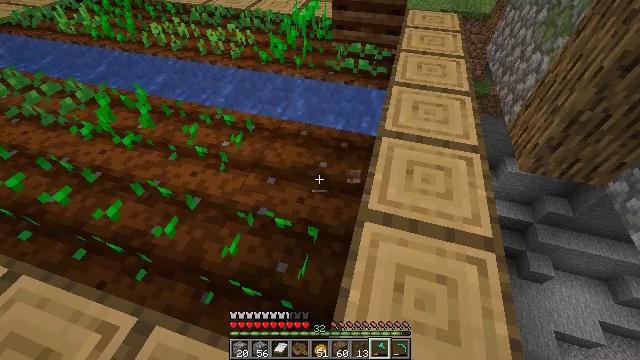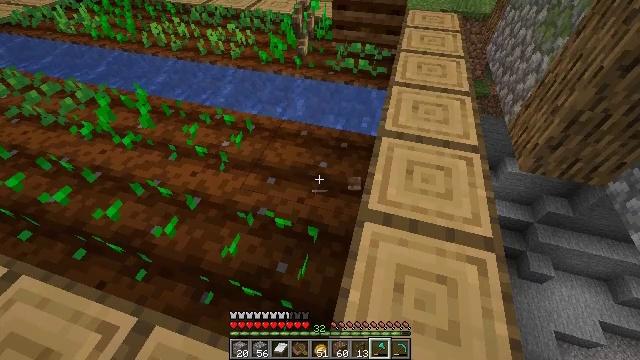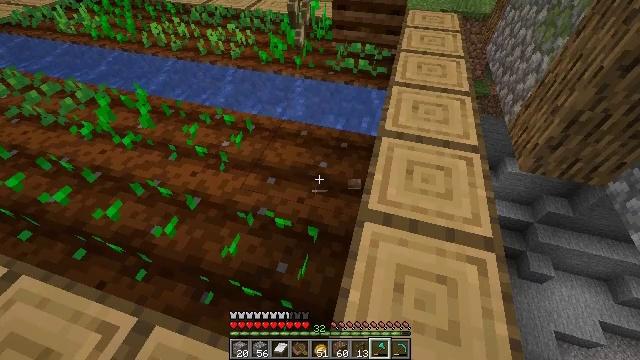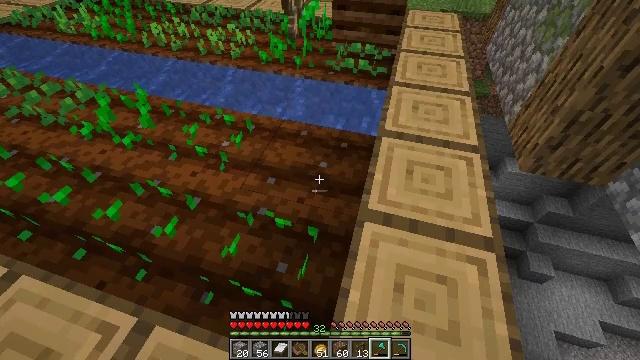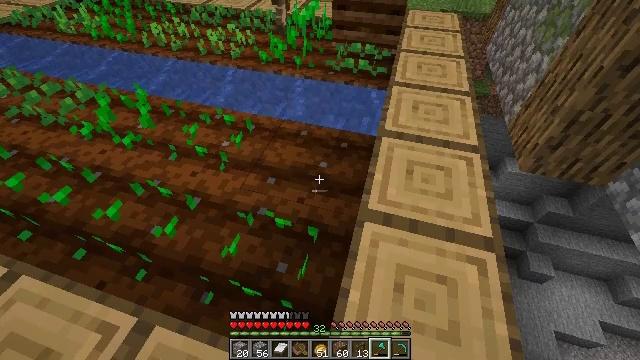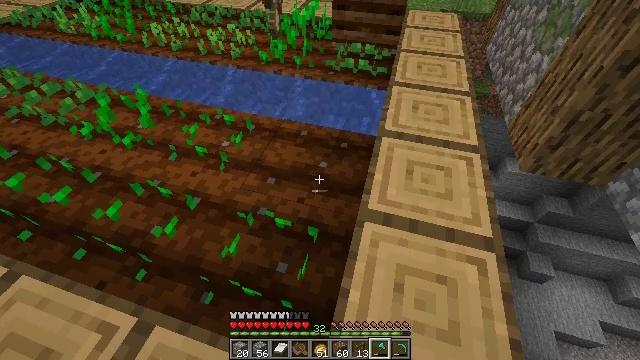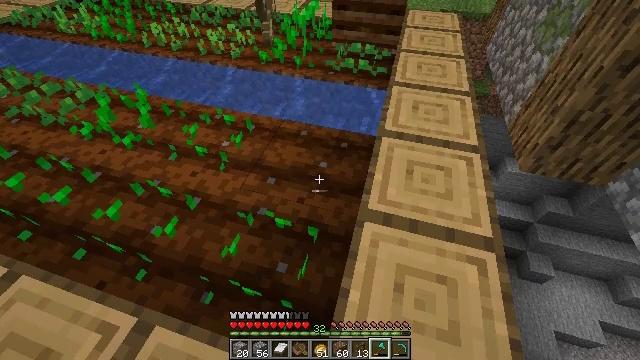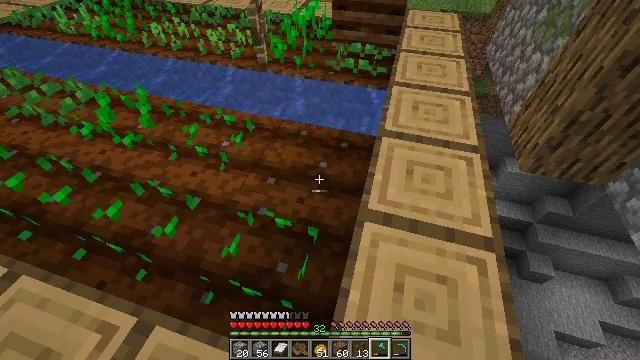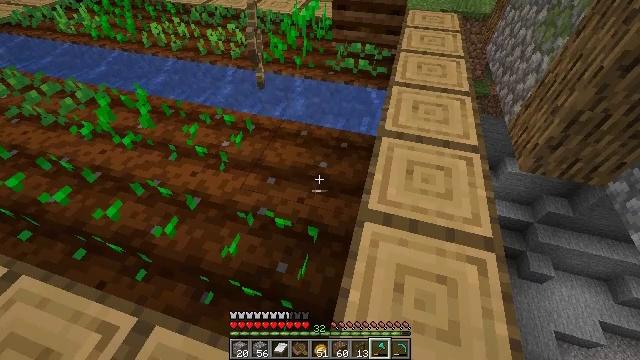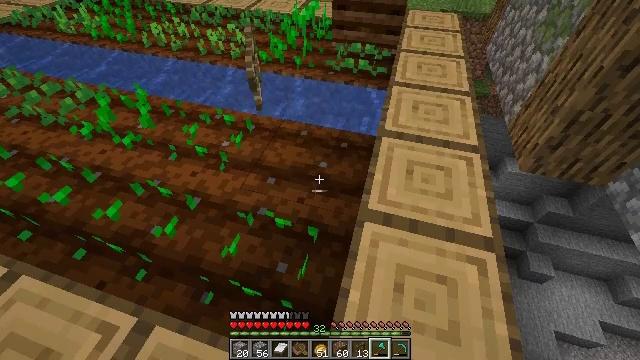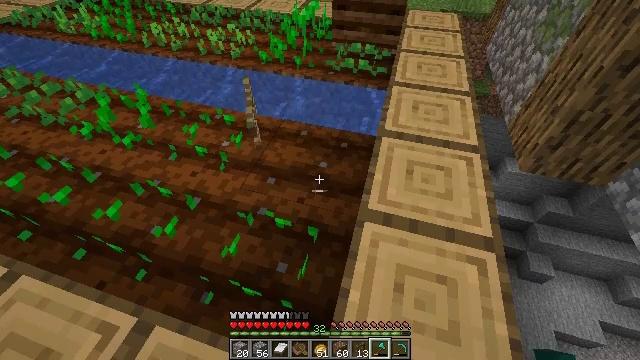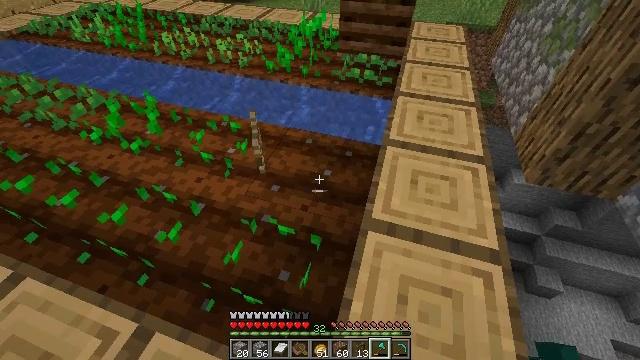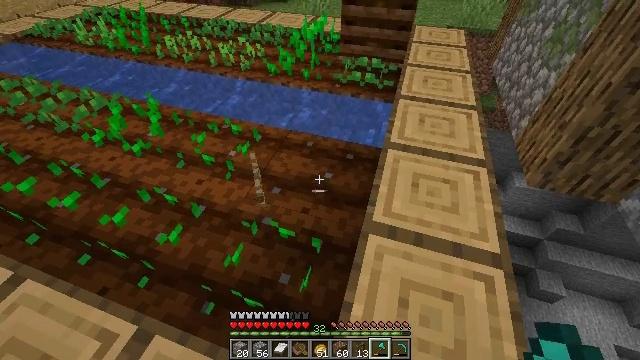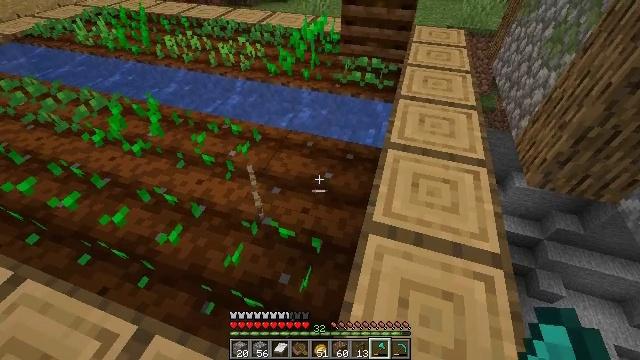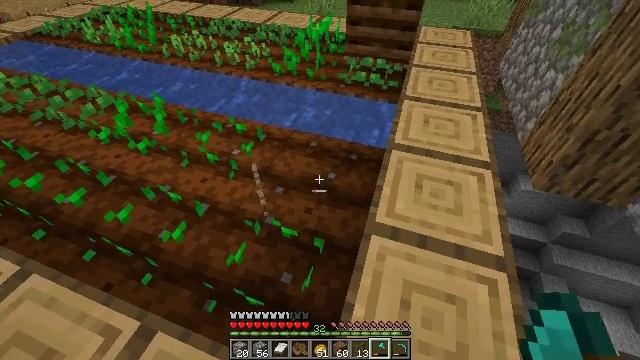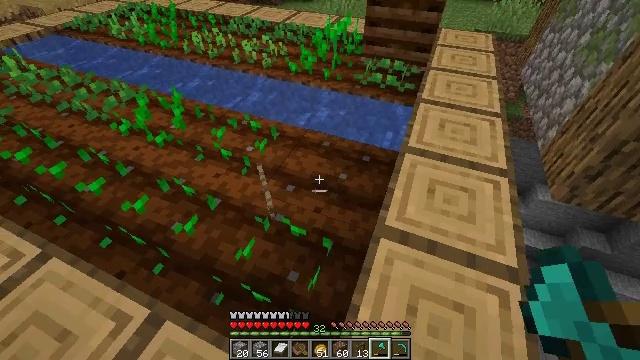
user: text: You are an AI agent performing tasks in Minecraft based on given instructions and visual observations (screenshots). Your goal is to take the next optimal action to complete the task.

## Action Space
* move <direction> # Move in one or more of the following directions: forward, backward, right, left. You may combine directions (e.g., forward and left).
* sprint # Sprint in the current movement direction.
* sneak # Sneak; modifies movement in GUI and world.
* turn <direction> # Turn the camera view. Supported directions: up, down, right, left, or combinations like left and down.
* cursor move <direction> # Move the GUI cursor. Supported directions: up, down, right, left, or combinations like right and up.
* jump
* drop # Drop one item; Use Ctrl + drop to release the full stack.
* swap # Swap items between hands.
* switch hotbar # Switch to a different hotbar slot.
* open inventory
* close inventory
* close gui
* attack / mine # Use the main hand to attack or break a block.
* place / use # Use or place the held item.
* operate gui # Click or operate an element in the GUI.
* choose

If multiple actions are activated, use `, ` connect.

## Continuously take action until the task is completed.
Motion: motion action
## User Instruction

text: Destroy the wheat to collect it.
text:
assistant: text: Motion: no_op
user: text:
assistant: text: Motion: no_op
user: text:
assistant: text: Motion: no_op
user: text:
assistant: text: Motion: no_op
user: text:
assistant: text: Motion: no_op
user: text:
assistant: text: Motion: no_op
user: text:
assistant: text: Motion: no_op
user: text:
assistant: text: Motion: no_op
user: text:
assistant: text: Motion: no_op
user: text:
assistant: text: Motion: no_op
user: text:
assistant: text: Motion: turn left and up
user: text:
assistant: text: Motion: no_op
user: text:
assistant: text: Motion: no_op
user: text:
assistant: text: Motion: turn left
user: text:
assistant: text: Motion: turn left
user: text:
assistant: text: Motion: no_op
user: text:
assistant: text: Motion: turn left
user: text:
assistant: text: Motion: turn left and down
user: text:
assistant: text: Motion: turn left and down
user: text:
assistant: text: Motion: turn left and down
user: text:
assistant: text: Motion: turn left and down
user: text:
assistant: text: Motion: turn left
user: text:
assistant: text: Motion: turn left, attack / mine
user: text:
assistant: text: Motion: turn left, attack / mine
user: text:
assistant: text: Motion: turn left
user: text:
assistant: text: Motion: no_op
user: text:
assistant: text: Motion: no_op
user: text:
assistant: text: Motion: no_op